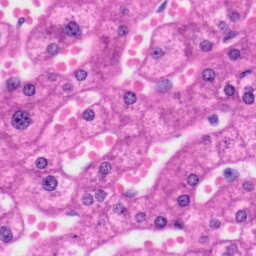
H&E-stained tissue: Liver